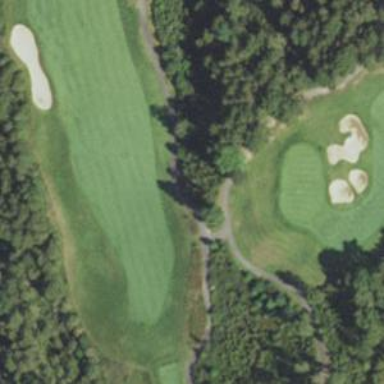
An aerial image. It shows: Service road used as golf cart path.